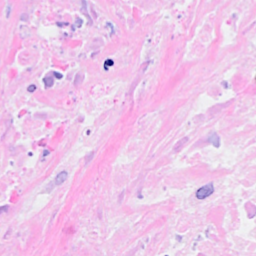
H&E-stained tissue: Breast